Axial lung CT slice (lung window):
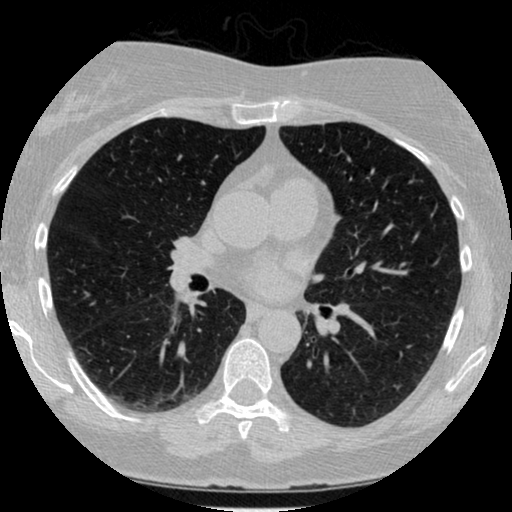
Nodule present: no